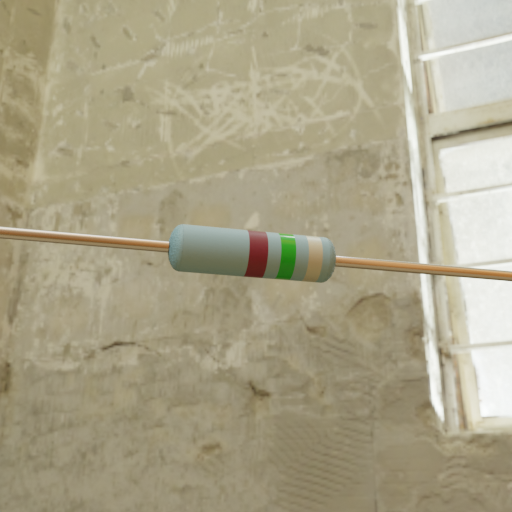
Resistor colour bands (in order): brown, green, silver